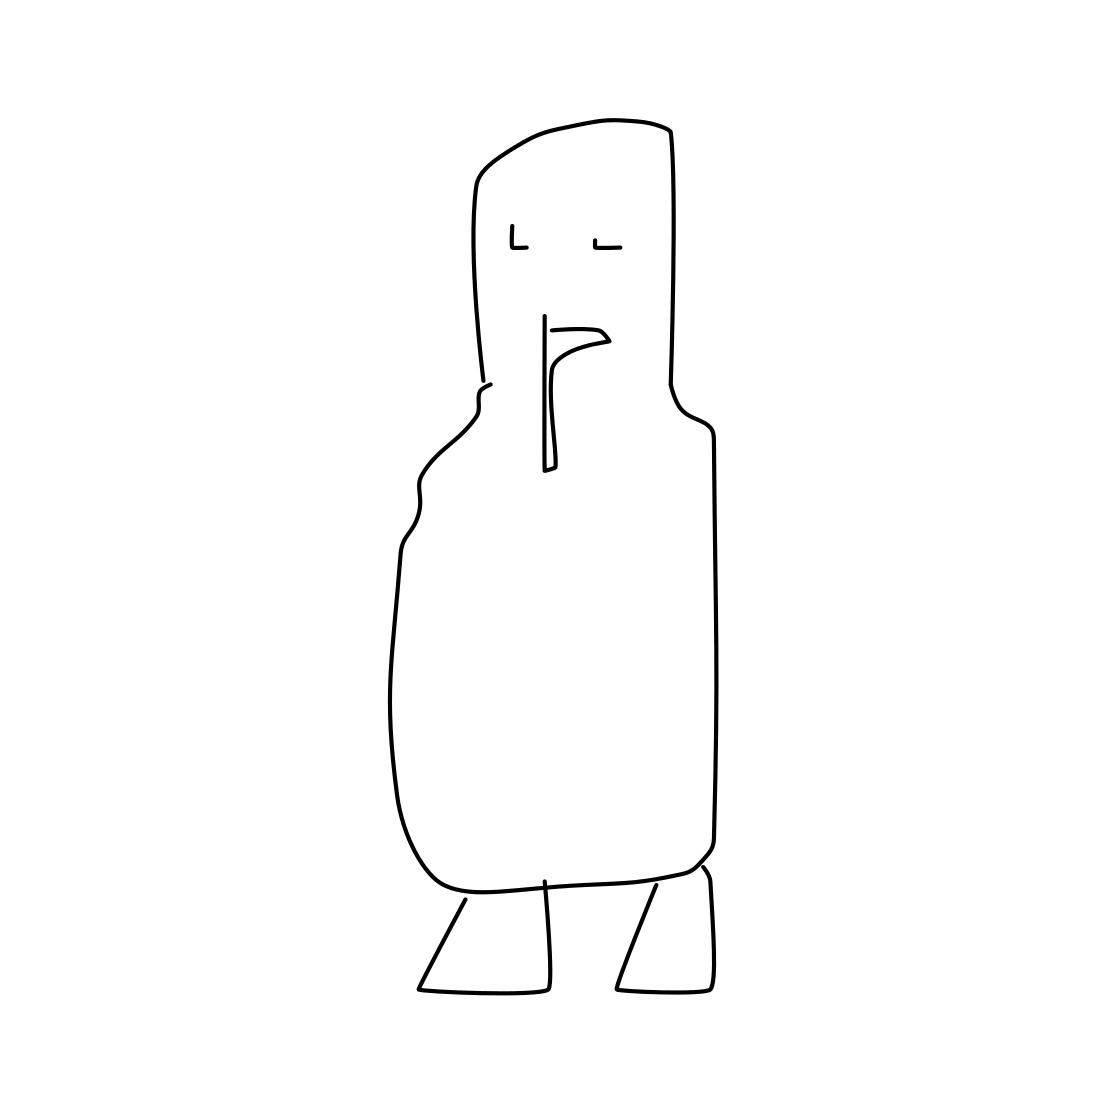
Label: penguin